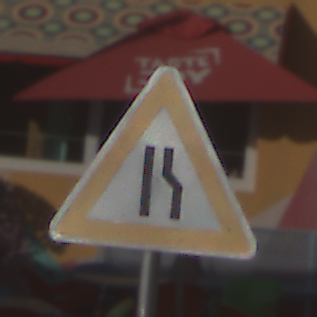
Verkehrszeichen: EinseitigVerengteFahrbahnRechts
Umgebung: Outdoor, Special
Tageszeit: MorningAfternoon
Wetter: PartlyCloudy
Licht: Natural
Jahreszeit: NotSpecified
Kontrast: HighContrast